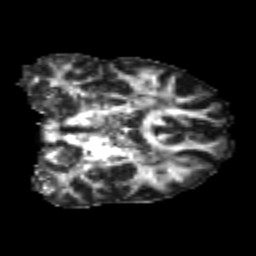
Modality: FA
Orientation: coronal
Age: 22
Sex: male
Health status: healthy
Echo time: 0.074 s